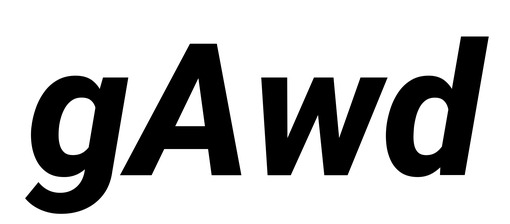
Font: Roboto-Italic_ExtraBold_Italic